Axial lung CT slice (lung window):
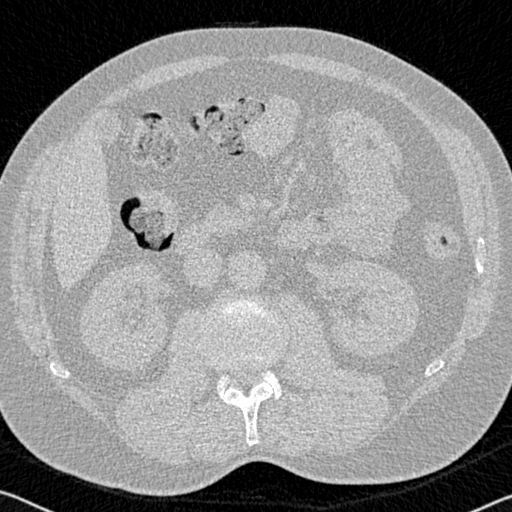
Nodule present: no